Question: From last half and hour , i was trying to download spring framework library but still could not. I am following this <URL> , so as they are saying i could not found any jars
for which author is representing.
Looks like Spring site has been updated. I am very confused. Please help me how to download the jars as shown in the video <URL>
Though, i downloaded by following <URL> ,but after unzipping it ,it does not contain any jars.

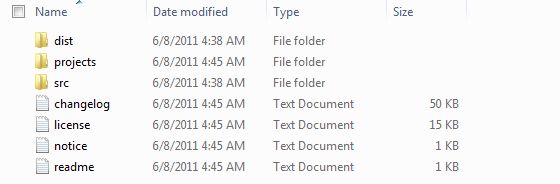
Answer: The new Spring Site can be found at 'https://spring.io/'
But the best way to download the compiled jar, is to download them from the maven repository.
Grab the maven groupId, artefactId, and version from the project page (The Spring core libs can be found on subpage 'Projects' / 'Spring Framework' (in the middle of the first row))
Currently it is
'''
<dependency>
<groupId>org.springframework</groupId>
<artifactId>spring-core</artifactId>
<version>3.2.5.RELEASE</version>
</dependency>
'''
The go to the maven repository
- <URL>
enter groupId and artefactId, and download the 'jar' artifact.
---
( <URL>